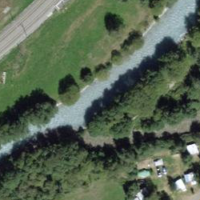
EUNIS habitat code: 24
Species observed at this site:
Pyrrhocorax graculus
Pica pica
Parus major
Cinclus cinclus